Question: I'd like to do the following with a sub query, even though I can do it another way. I'm querying a large junction table and inside of that query I want to get a count of all the county names that come up more than X number of times.
'''
select v.id, k.countyName
from v inner join k on v.countyID=k.countyID inner join
icd_jxn on v.id = icd_jxn.id
where k.countyName in
(select count(k.countyName) from k
having count(k.countyName) > 10)
'''
The error given is 'conversion failed when converting the varchar value X to int'. I don't want to do any conversion, I just want a number of the times the county name appears on the table.

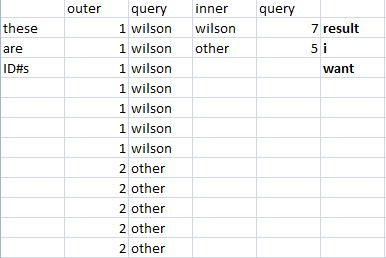
Answer: Your inner query is only returning a count. Your query needs to be this:
'''
select v.id, k.countyName
from v inner join k on v.countyID=k.countyID inner join
icd_jxn on v.id = icd_jxn.id
where k.countyName in
(select k.countyName from k
group by k.countyName
having count(k.countyName) > 10)
'''